Question: I was trying to add a new repository class for a table called 'PersonFieldGroupDomain' however this is how it looks like:

So basically we have only two fields for this table. So I went to Entity Framework model designer and I couldn't add this table to the designer using Update Model from Database, it is not even visible. However when I see the other tables which have dependency on it, I can see it only as Navigational Property.
So, I need to add a new record to it but since I cannot reach it from the context directly like I do for others, I tried adding it using "Attach" method like this:
'''
var fieldGroupSet = FieldGroupSets.Single(t=>t.FieldGroupSetId == 1);
fieldGroupSet.PersonFieldGroupDomainReference.Attach(Domains.Single(t=>t.DomainId == 2));
'''
and this code didn't work. At least I tested it on LinqPad using the same context assembly I am using in the actual project.
This article seems talking about some of the ways I can use <URL> but none of them seemed working for me.
Any working idea would be appreciated.
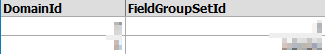
Answer: It looks like this table is just a join table. EF will hide these in the designer view. Notice if you add a surrogate key or anything to the table, you'll start seeing it in the designer as an entity.
To use it, it should be as simple as
'''
var fieldGroupSet = FieldGroupSets.Single(t => t.FieldGroupSetId == 1);
var domain = Domains.Single(t => t.DomainId == 2);
fieldGroupSet.Domain = domain;
context.SaveChanges();
'''
I am sorry editing your answer, but in order to mark it as an answer, I need to put the actual code I used which worked that follows your logic:
'''
var fieldGroupSet = FieldGroupSets.Single(t=>t.FieldGroupSetId == 1);
var domain = Domains.Single(t => t.DomainId == 3);
fieldGroupSet.PersonFieldGroupDomain = domain;
SaveChanges();
'''
In the code above, since the PersonFieldGroupDomain is a navigation property, it directly goes to 'Domain' so it is type of 'Domain' when you reach it with 'fieldGroupSet.PersonFieldGroupDomain' property. As seen in the code above, I am directly setting it with an existing 'Domain' object and after saving the changes, the changes become persistent in the database and it worked!